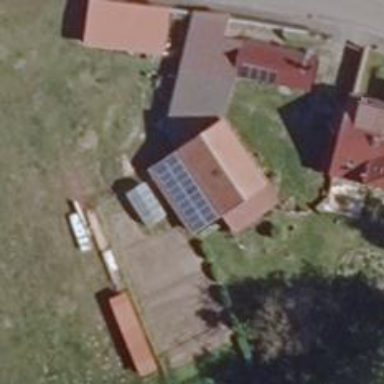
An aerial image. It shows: Small solar photovoltaic panel used as generator to produce electricity.